Question: i want to design my interface like this: on top of a screen user can see a picture (image view), in bottom might be a view with buttons (or other control elements). When screen load first i want to show an image and 60% of view that contains buttons, then, user pull bottom view up with gesture, and therefore it hide image view, revealing view full size. Then user can hide it again to 60% of "true" size with pulling bottom with fingers.
Here i tried to post a screen that can explain it visually (because I'm afraid you might not understand what i want to).
I want to know how to implement it, any advice would be appreciated, thanks.

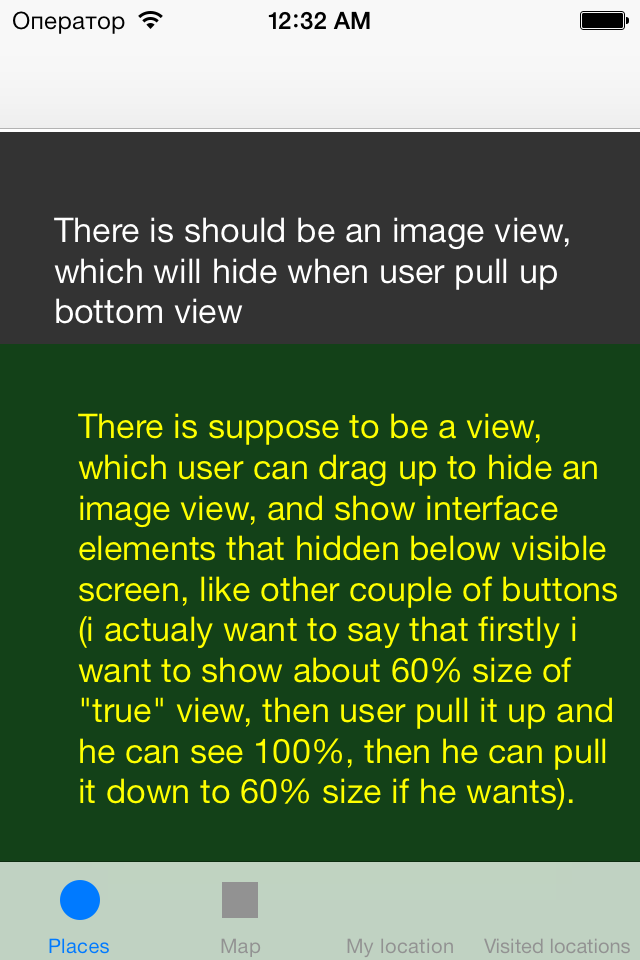
Answer: Add swipe gesture to your bottom view as shown below.
'''
UISwipeGestureRecognizer *ges =[[UISwipeGestureRecognizer alloc] initWithTarget:self action:@selector(swipe:)];
[bottomView addGestureRecognizer:ges];
'''
'''
-(void)swipe:(UISwipeGestureRecognizer *)swipeGes{
if(swipeGes.direction == UISwipeGestureRecognizerDirectionUp){
[UIView animateWithDuration:.5 animations:^{
//set frame of bottom view to top of screen (show 100%)
bottomView.frame =CGRectMake(0, 0, 320, bottomView.frame.size.height);
}];
}
else if (swipeGes.direction == UISwipeGestureRecognizerDirectionDown){
[UIView animateWithDuration:.5 animations:^{
//set frame of bottom view to bottom of screen (show 60%)
bottomView.frame =CGRectMake(0, 300, 320, bottomView.frame.size.height);
}];
}
}
'''